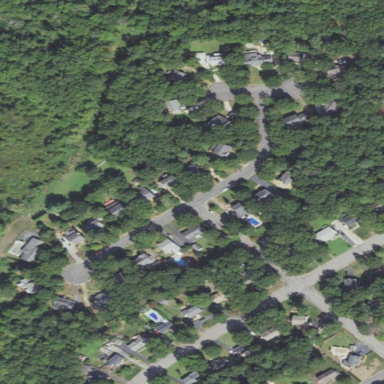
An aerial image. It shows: Residential area within neighborhood.